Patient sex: M
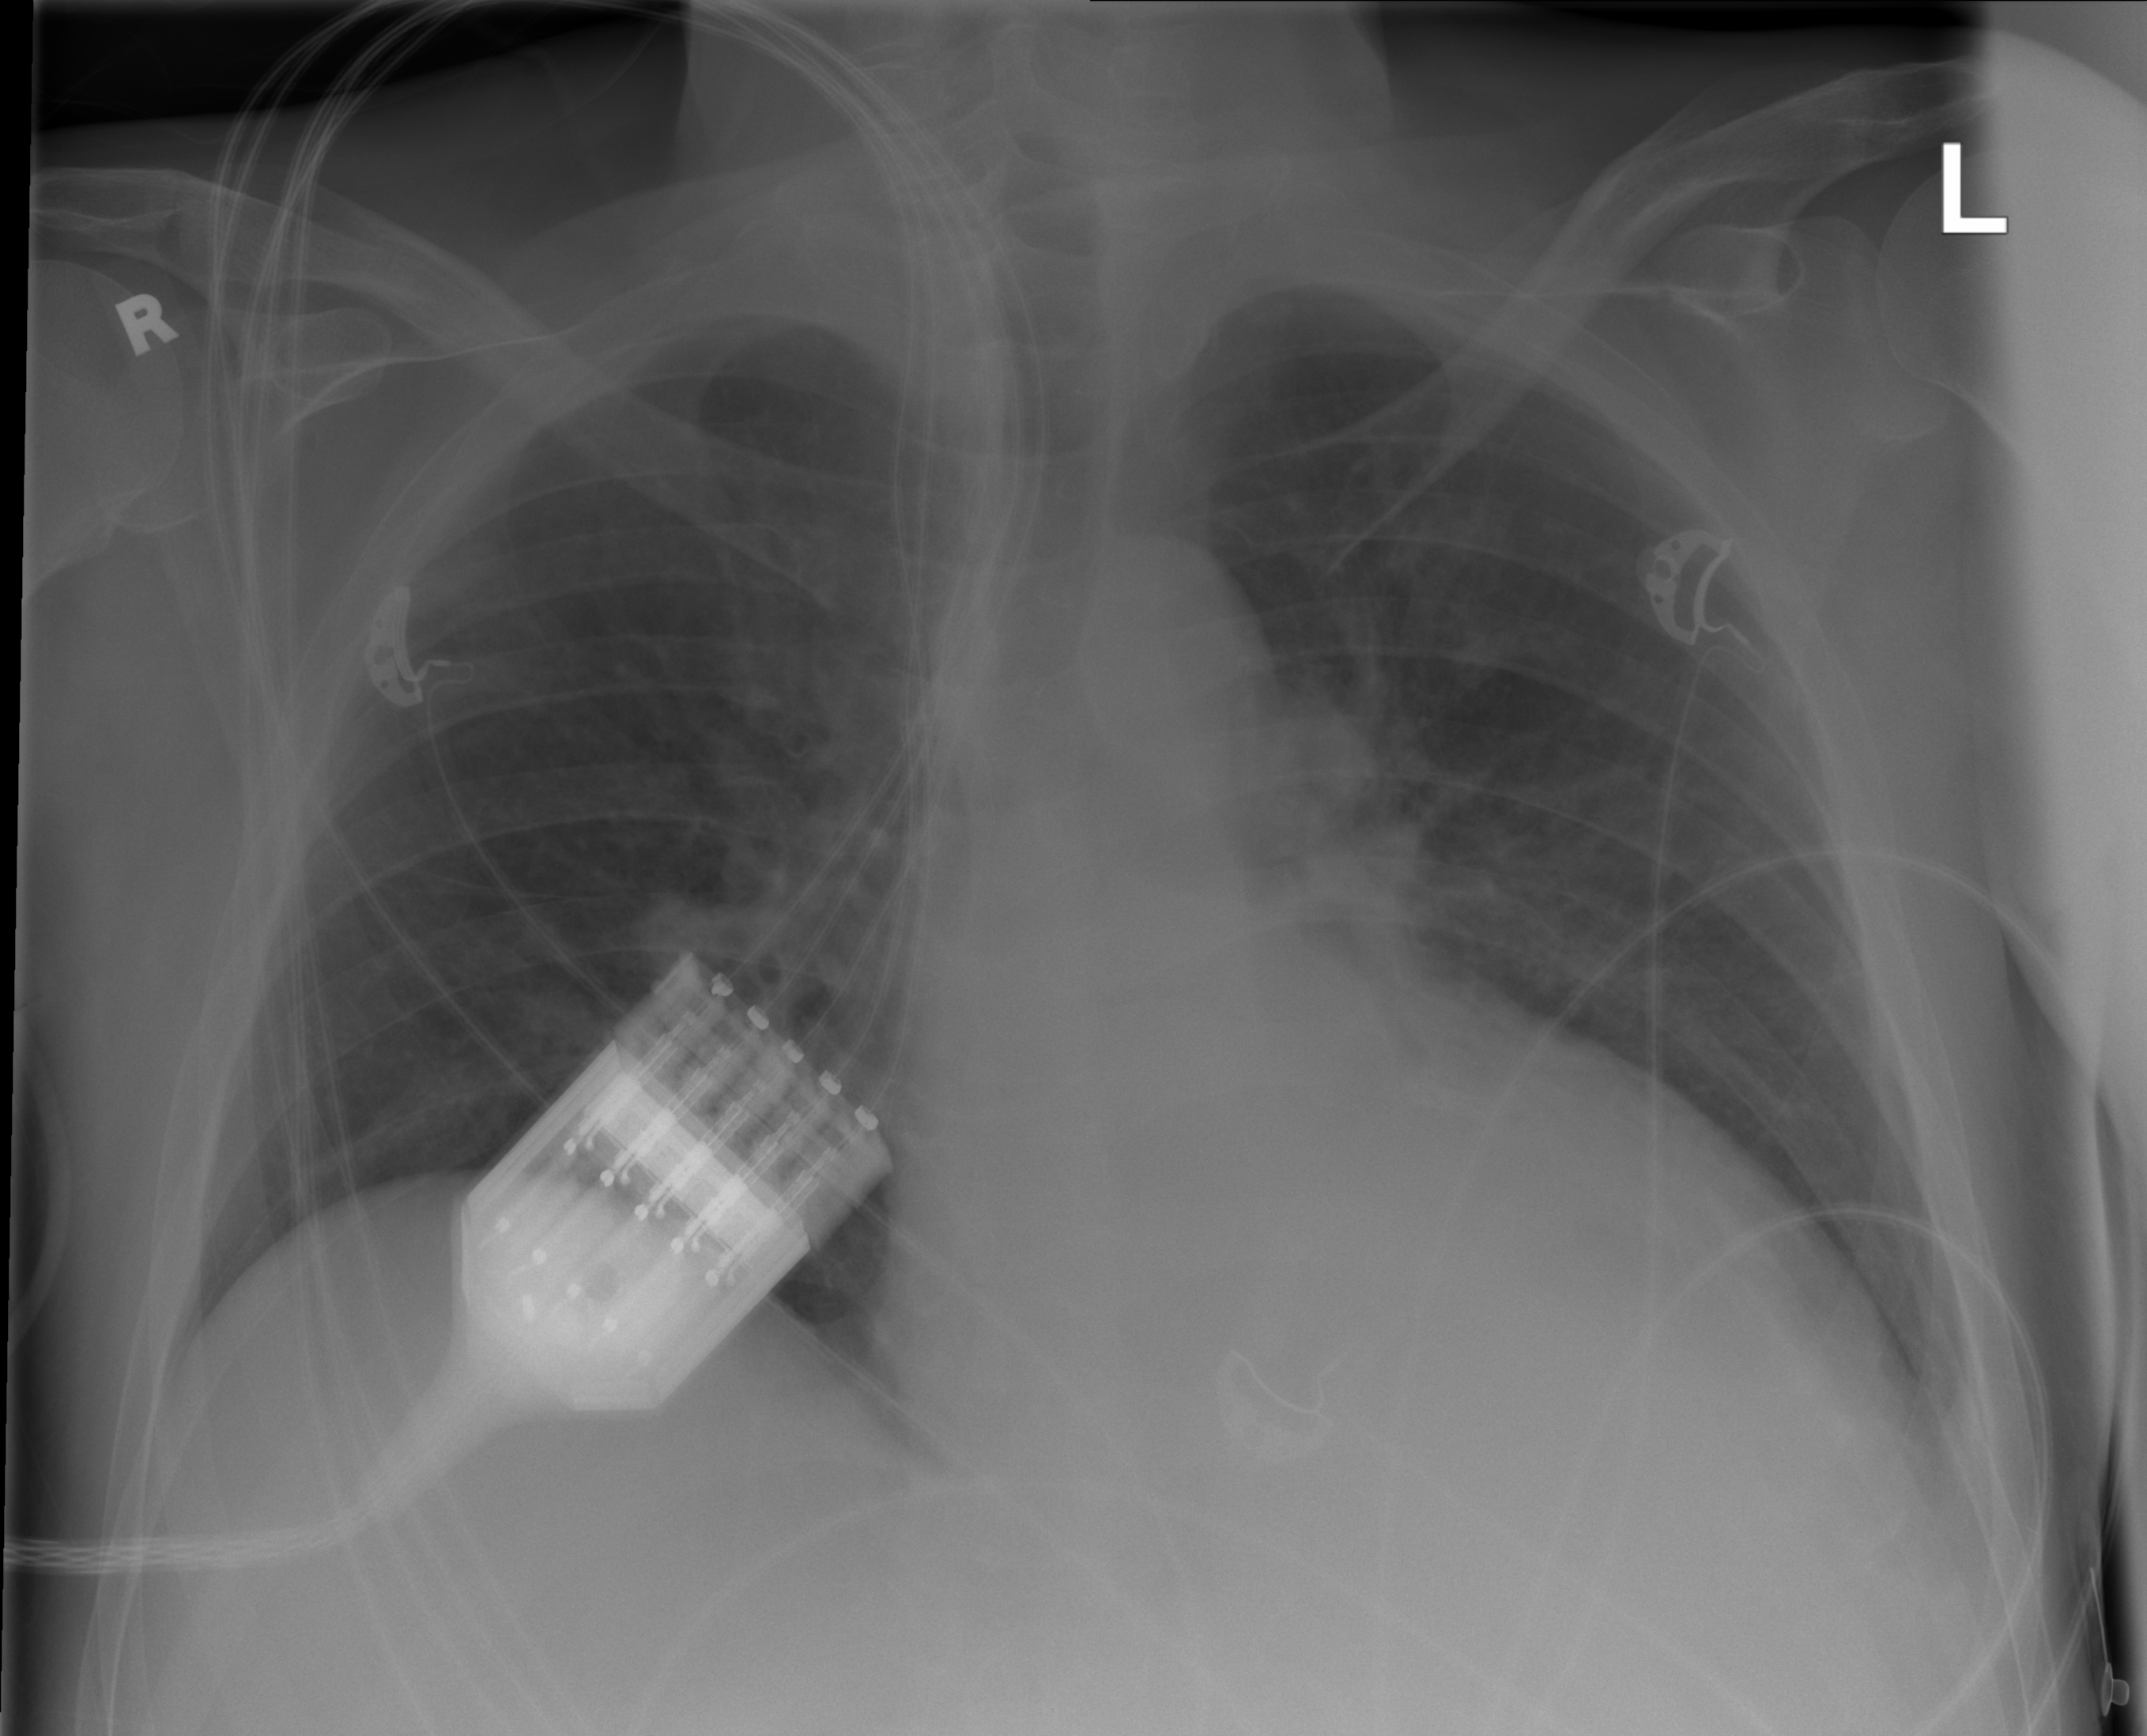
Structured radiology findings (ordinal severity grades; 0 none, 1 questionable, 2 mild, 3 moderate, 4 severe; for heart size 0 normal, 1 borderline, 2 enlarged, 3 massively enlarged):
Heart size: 2
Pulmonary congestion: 2
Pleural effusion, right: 0
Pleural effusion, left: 0
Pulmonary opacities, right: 0
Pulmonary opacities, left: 0
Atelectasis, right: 0
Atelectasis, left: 0